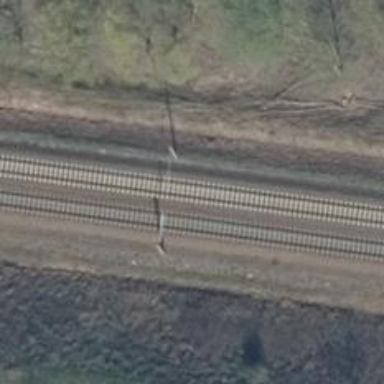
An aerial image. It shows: Milestone along the railway track with catenary mast.